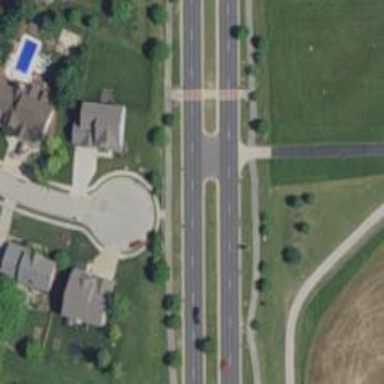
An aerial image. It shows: Unmarked road crossing.